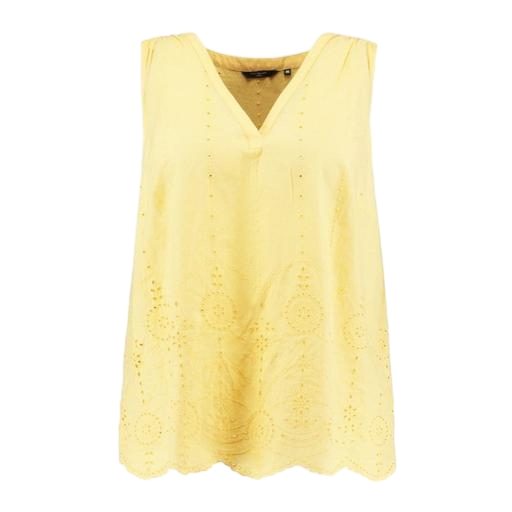
light yellow tank top, yellow tank top, sleeveless and yellow color, white background